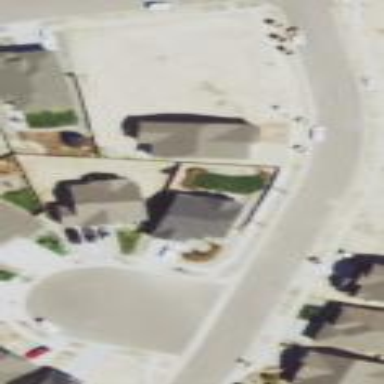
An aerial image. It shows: Sidewalk.